Question: Due to browser performance implications I can't use 'box-shadow' CSS property because I have many similarly looking elements on my page that should have same looking style including shadow. That's the reason I would like to implement shadows using traditional PNG imagery.
## Facts
1. My elements have predefined and more importantly fixed pixel width
2. They have fluid height (auto) depending on their content
3. They have content directly in the element and some child elements will be positioned outside their border
4. CSS3 can be used but performance-critical parts (gradients, shadows...) should be avoided
5. CSS pseudo elements can be used without limitation
## Requirements
1. There should be no additional wrapper element added in order to have fluid shadow
2. Application should run smoothly on mobile browsers - shadows seem to slow down performance significantly on mobile devices since their processing power is much lower than desktop computers.
## Possible direction
I thought of using ':before' and ':after' pseudos to display top-to-bottom and bottom shadows on the containing element, but these pseudos display within their parent element and positioning parent 'z-index' higher than these children has no effect.
## Visual demo of end result
This <URL> in pure CSS3 that I would like to achieve but using PNG shadows. In reality there are numerous of these boxes so you can imagine mobile browsers are struggling with all these shadows.
is one such box (see blow) that needs PNG shadow. Left menu is child element positioned outside of the box.
### Display in Chrome

### HTML
'''
<div class="item">
<menu>
<li><a href="#">Yes</a></li>
<li><a href="#">No</a></li>
<li><a href="#">Maybe</a></li>
</menu>
<div class="content">
Some content
</div>
</div>
'''
### CSS3 LESS
'''
.item {
position: relative;
width: 300px;
background-color: #fff;
box-shadow: 0 0 10px #ccc;
margin: 20px 20px 20px calc(20px + 3.5em);
min-height: 5em;
&:first-child {
margin-top: 0;
}
&:after {
content: "";
position: absolute;
top: 0;
left: 0;
width: 10px;
height: 5em;
background-color: #fff;
}
menu {
position: absolute;
top: 0;
left: -3.5em;
width: 3.5em;
margin: 0;
border: 0;
padding: 0;
list-style: none;
background-color: #fff;
box-shadow: 0 0 10px #ccc;
li a {
display: block;
text-align: center;
padding: 2px 0;
}
}
.content {
padding: .75em 1em;
}
}
'''
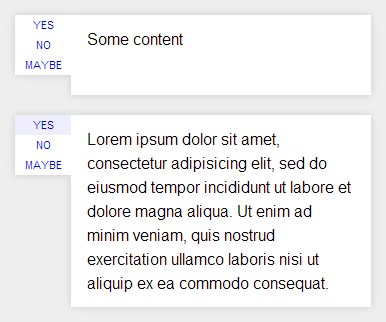
Answer: Probably I am missing something, but looks like you want something in this way:
# demo
The CSS is
'''
.base {
width: 300px;
height: 150px;
font-size: 100px;
font-weight: bolder;
background-color: lightgreen;
position: relative;
z-index: auto;
}
.base:after {
content: '';
position: absolute;
top: 30px;
left: 30px;
background-color: green;
z-index: -1;
width: 100%;
height: 100%;
}
.child {
position: absolute;
left: 150px;
top: 50px;
border: solid 1px black;
color: red;
}
'''
And just change the background of the :after to your image.
I have applied this solution to your fiddle.
The relevant CSS is for the before pseudo element:
'''
.item:before {
content: "";
position: absolute;
top: -10px;
left: -10px;
right: -10px;
bottom: -10px;
z-index: -1;
background-image: url(http://placekitten.com/100/100);
background-repeat: no-repeat;
background-size: 100% 100%;
}
'''
I have used a kitten picture, that is being scaled to cover all the needed size. Just change that to whatever you want.
I needed to do it that way because I had onky a pseudo element available.
The key for that to work (and where you probably had the difficulty) is to add z-index: auto to .item
# Updated demo
Well, I had said that it wasn't posible, but I have find a way.
The standard technique would be to use 2 elements, just to avoid stretching the image (as you said). The problem is that we only have 1 pseudo element available.
The solution then would be to use 1 pseudo element, but with 2 backgrounds, to solve the issue.
CSS (only relevant part)
'''
.item:before {
background-image: url(http://placekitten.com/320/10), url(http://placekitten.com/320/500);
background-repeat: no-repeat;
background-size: 100% 9px, 100% calc(100% - 9px);
background-position: left bottom, left top;
}
'''
We will need an image (the first one) only 10 px in height, to cover the bottom shadow. And another one, with enough height to cover the maximumitem posible, and that will be used for the remaining part of the shadow. The dark part is that we need now a calc() height, with limited support. (anyway, better than border image)
# demo 3